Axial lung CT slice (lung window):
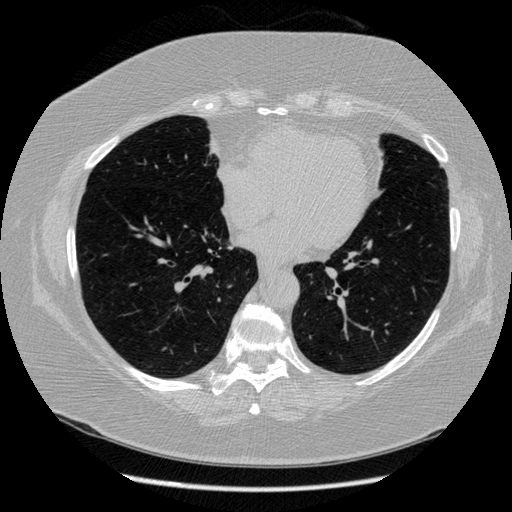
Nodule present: no